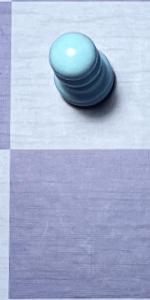
Label: Empty